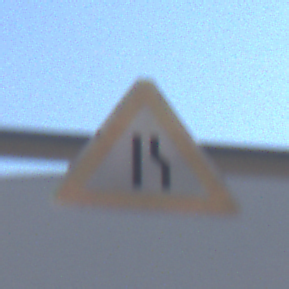
Verkehrszeichen: EinseitigVerengteFahrbahnRechts
Umgebung: Outdoor, Urban
Tageszeit: MorningAfternoon
Wetter: Clear
Licht: Natural
Jahreszeit: NotSpecified
Kontrast: HighContrast